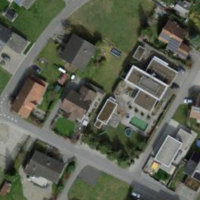
EUNIS habitat code: 55
Species observed at this site:
Cosmos bipinnatus
Geranium sanguineum
Dryas octopetala
Coreopsis lanceolata